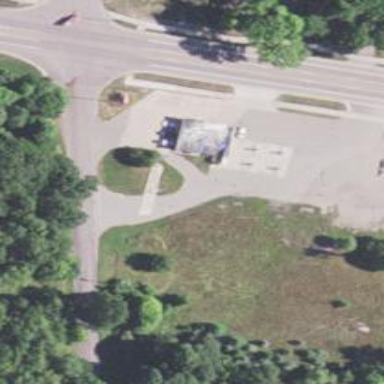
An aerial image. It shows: Convenience shop.